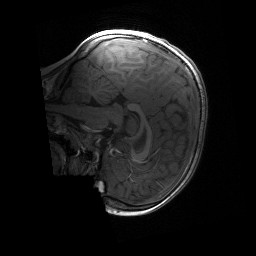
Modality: T1w
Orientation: sagittal
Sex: male
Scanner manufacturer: siemens
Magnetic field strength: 3 T
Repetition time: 1.9 s
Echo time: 0.00243 s